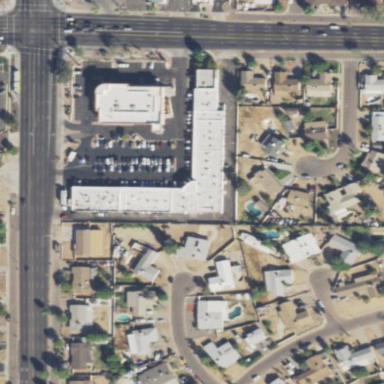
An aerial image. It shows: Commercial area.